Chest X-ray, PA view. Patient: 52 years old, sex M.
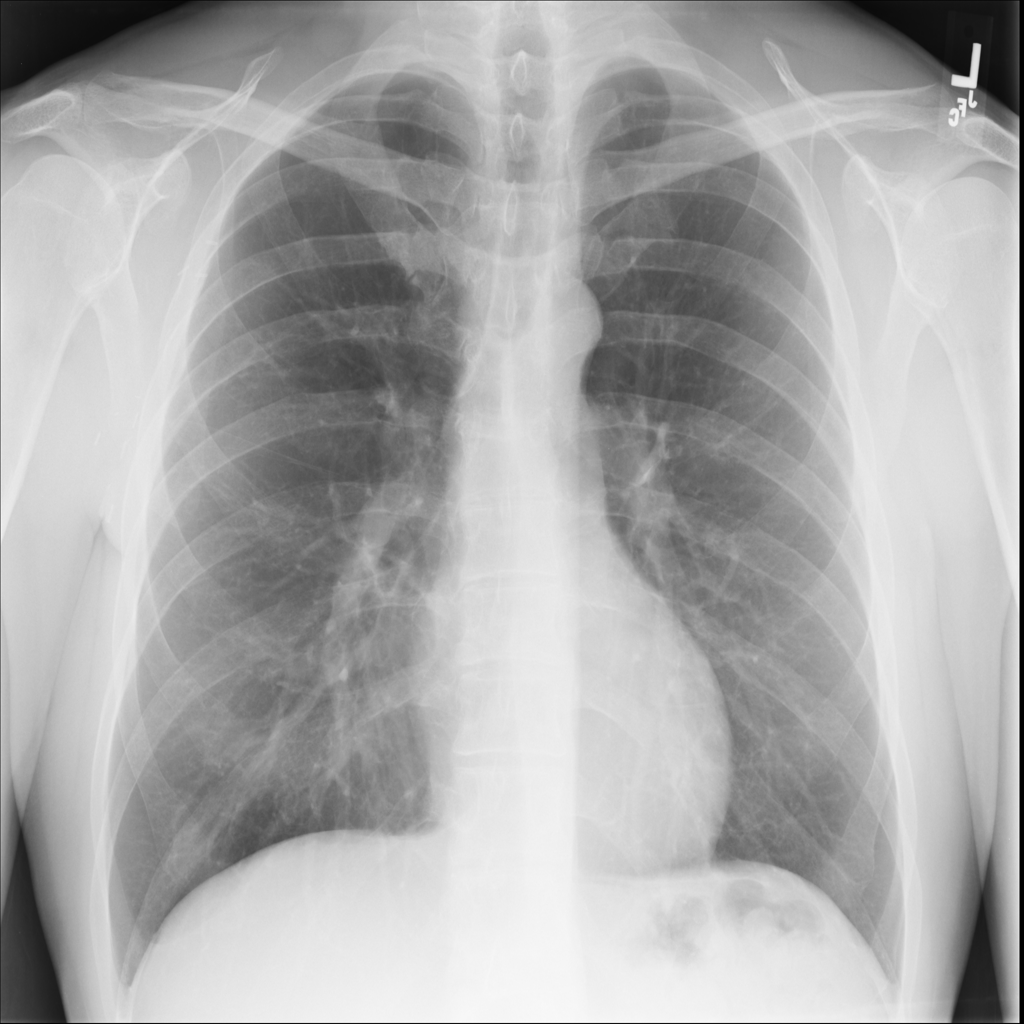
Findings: No Finding